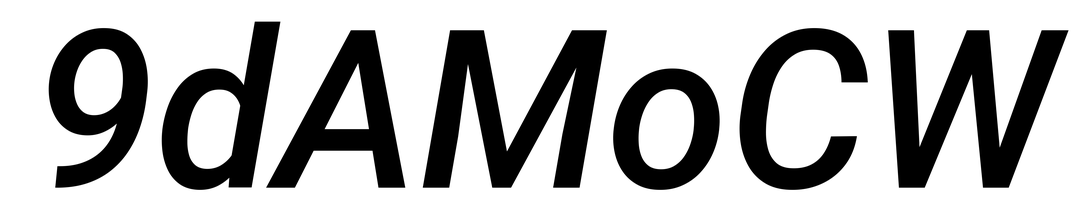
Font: Roboto-Italic_Medium_Italic